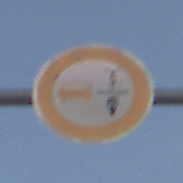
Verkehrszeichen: VerbotUeberholenEinspurigeFahrzeuge
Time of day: SunriseSunset
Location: Outdoor (Nature)
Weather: PartlyCloudy
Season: NotSpecified
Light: Natural